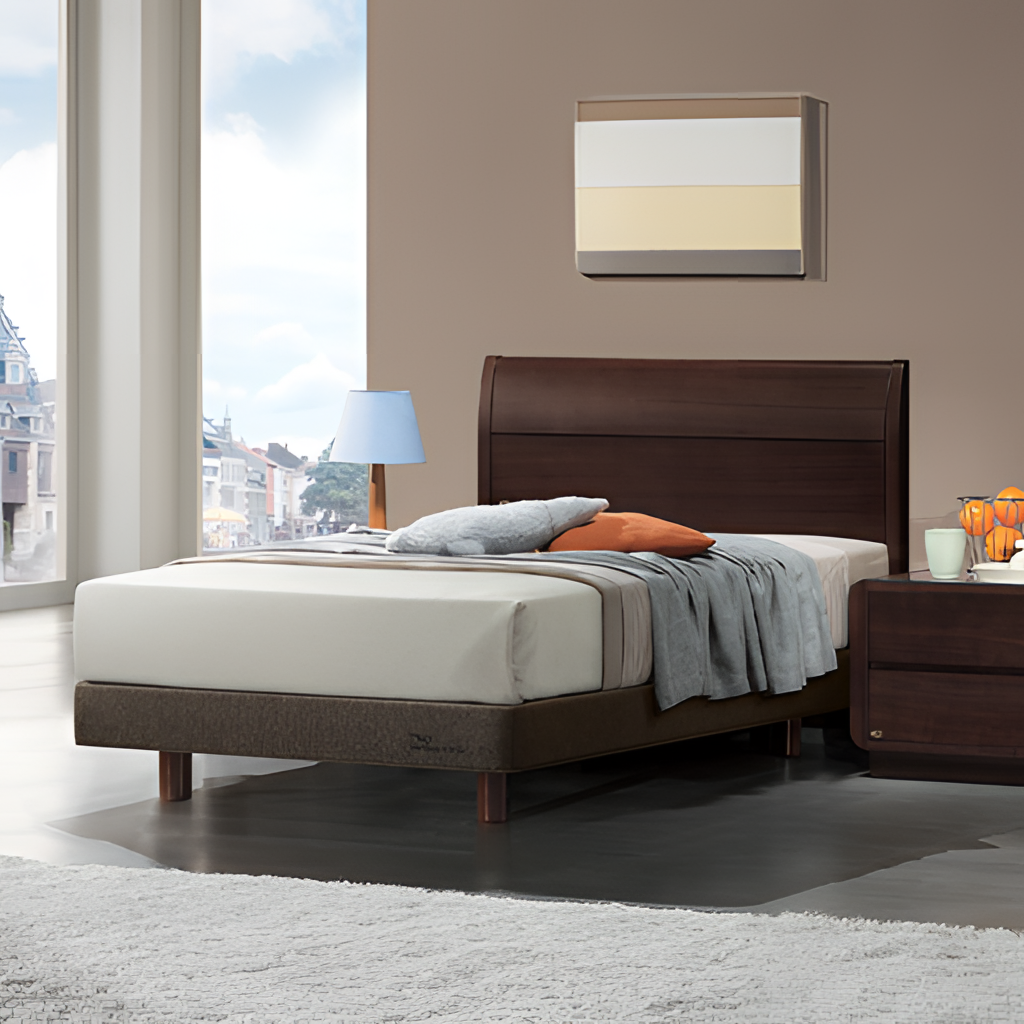
bedroom, wood bed, beige paint wallpaper, with solid pattern, modern, wood flooring, with plank pattern